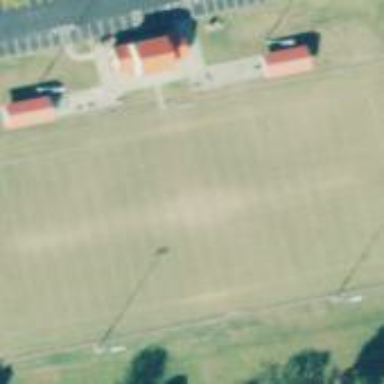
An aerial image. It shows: Pitch designated for soccer and American football.